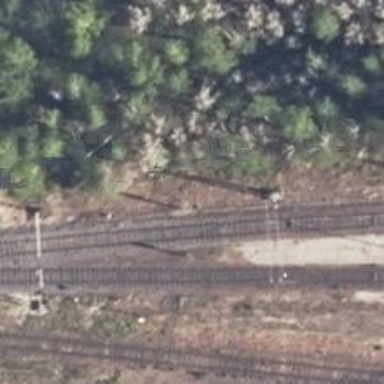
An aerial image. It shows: Railway with electrified contact lines running on embankment.